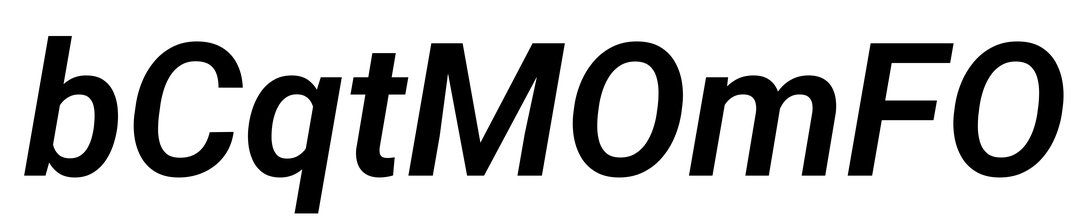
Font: Roboto-Italic_SemiBold_Italic